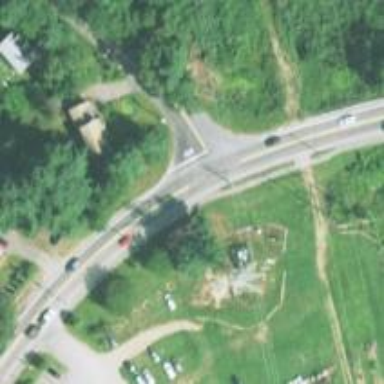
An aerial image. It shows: Stop road.